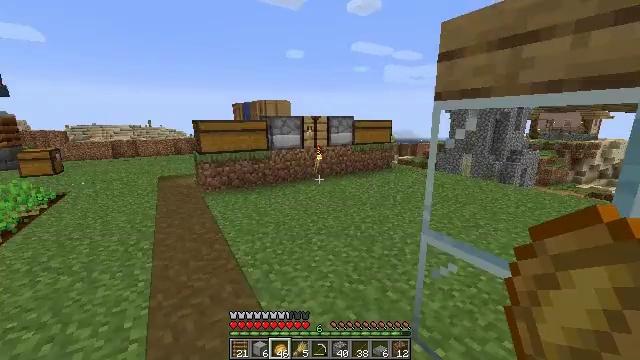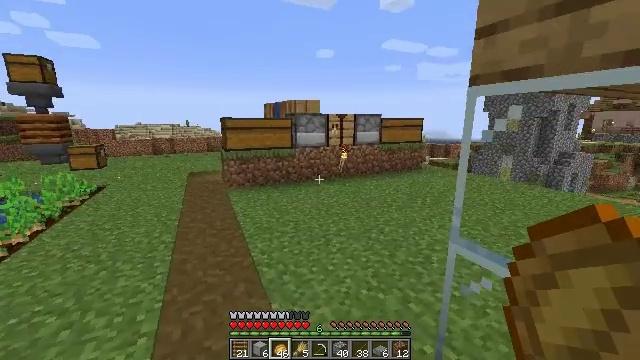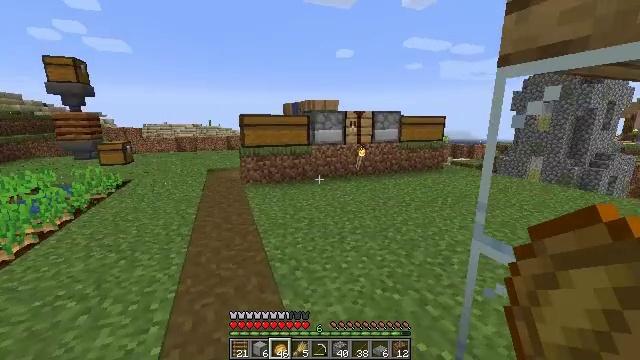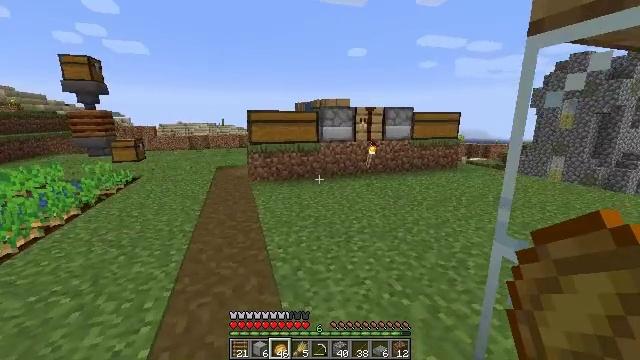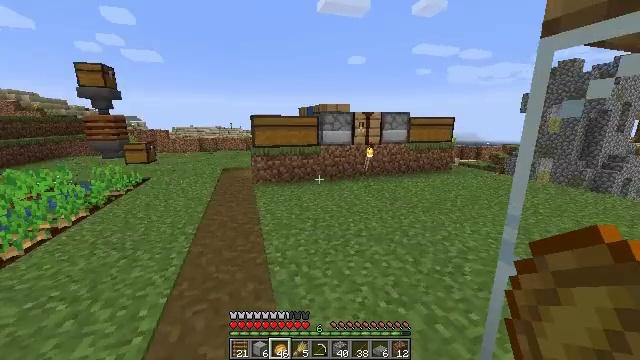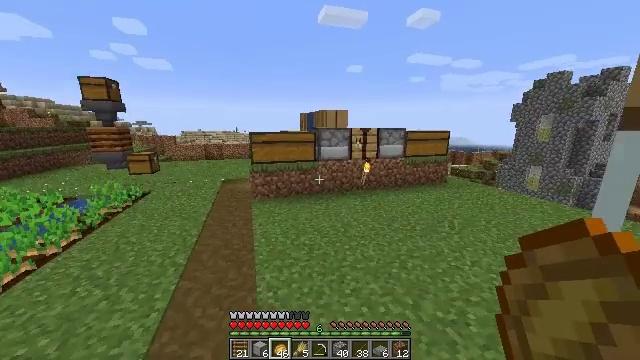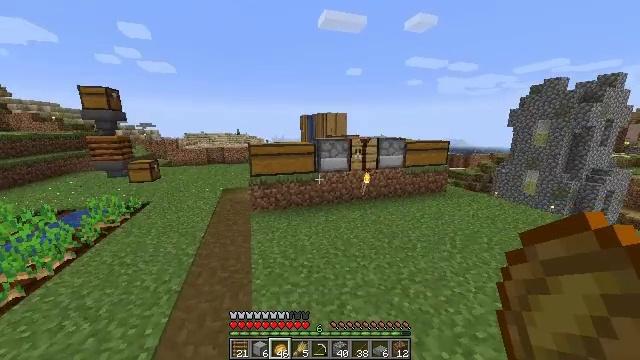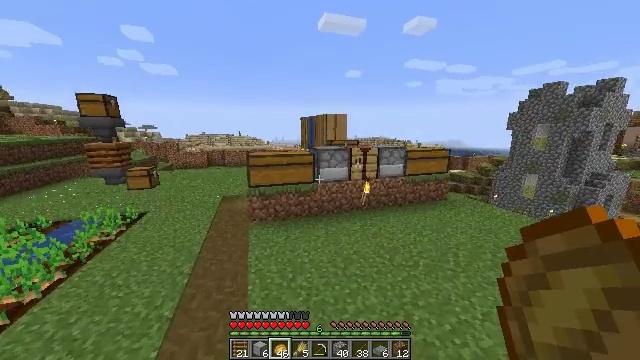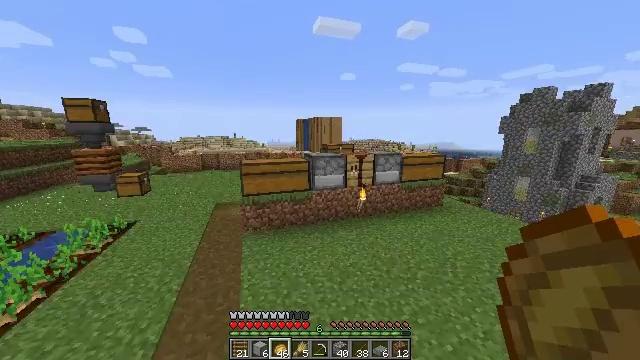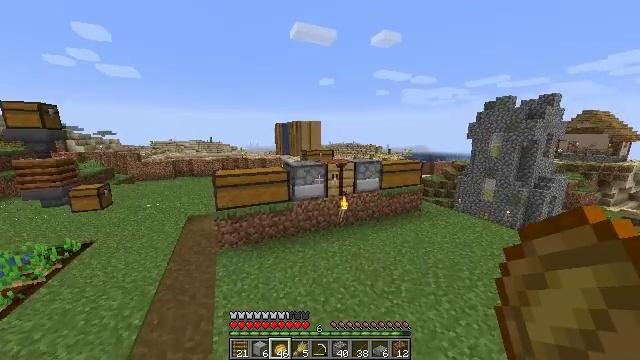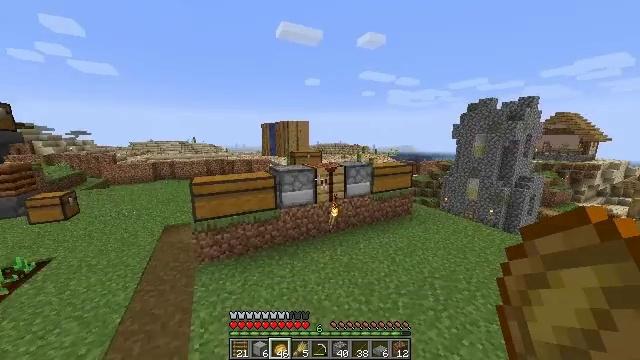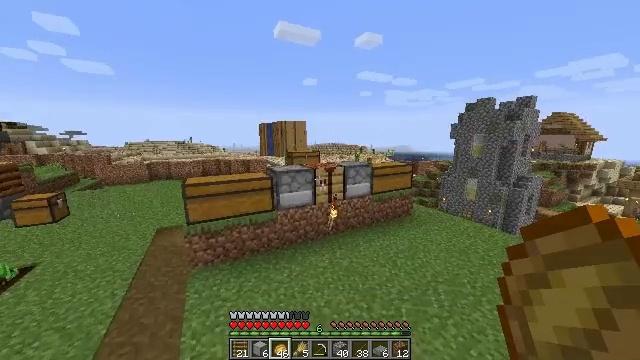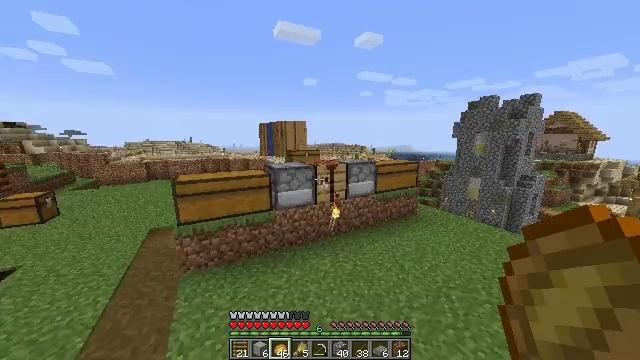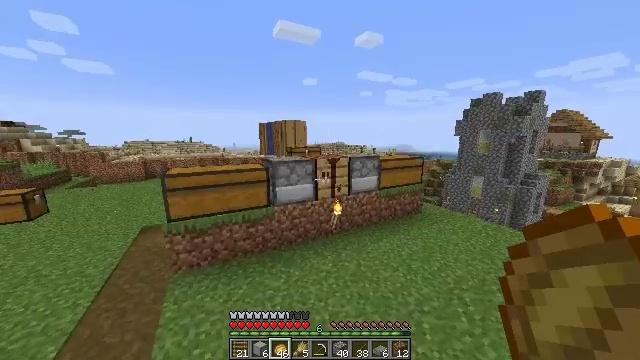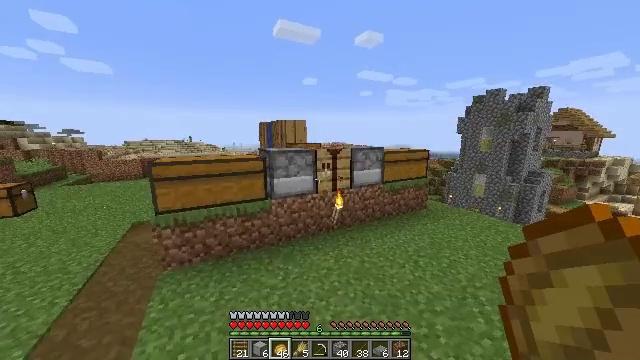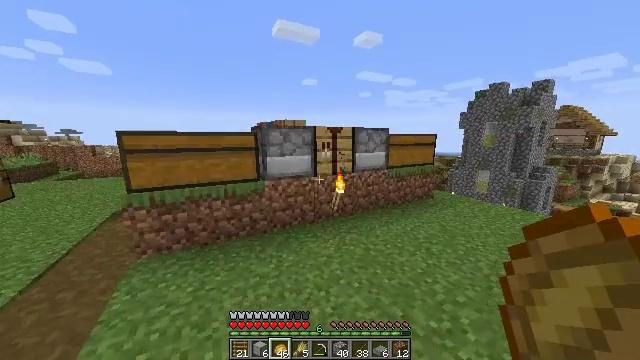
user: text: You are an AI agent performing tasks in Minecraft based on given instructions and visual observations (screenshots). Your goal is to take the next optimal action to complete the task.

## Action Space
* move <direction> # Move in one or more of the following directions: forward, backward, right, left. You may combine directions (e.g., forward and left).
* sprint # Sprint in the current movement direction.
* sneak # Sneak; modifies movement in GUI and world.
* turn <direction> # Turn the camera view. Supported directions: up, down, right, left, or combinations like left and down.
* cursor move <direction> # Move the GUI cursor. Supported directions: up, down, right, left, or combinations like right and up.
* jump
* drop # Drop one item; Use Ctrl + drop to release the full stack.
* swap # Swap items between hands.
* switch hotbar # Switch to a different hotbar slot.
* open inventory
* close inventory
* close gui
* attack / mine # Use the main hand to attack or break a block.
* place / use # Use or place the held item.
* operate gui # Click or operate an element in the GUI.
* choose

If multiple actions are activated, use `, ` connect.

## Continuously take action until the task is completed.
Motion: motion action
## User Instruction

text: Utilize the crafting table to make a smooth stone slab.
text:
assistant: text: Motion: move forward, turn left, jump
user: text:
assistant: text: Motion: move forward, turn left, jump
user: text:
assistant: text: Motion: move forward, sprint, turn left, jump
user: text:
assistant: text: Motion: move forward, sprint, jump
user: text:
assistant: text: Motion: move forward, sprint, jump
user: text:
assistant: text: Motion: move forward, sprint, jump
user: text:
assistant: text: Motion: move forward, jump
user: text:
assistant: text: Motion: move forward, turn right, jump
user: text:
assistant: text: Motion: move forward, turn right, jump
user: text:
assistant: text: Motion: move forward, turn right, jump
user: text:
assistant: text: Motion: move forward, jump
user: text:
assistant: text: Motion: move forward, jump
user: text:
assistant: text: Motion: move forward, jump
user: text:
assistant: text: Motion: move forward and move right
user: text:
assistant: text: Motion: move forward and move right
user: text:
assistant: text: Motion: move forward and move right, turn up
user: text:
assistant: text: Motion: move forward and move right, turn up
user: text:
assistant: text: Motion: move forward and move right, turn up
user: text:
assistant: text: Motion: move forward and move right, turn left and up
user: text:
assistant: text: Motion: move forward and move right, turn left and up
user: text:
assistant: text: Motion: turn left and up
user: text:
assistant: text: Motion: turn left and up
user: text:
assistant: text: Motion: turn up
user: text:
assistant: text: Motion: turn left
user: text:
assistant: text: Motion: turn left, use / place
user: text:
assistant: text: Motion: use / place
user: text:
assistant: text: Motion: use / place
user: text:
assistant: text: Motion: use / place
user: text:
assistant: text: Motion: no_op
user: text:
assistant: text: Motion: open gui